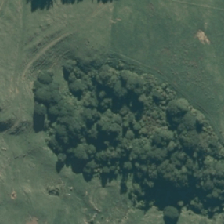
Land cover: indigenous_forest